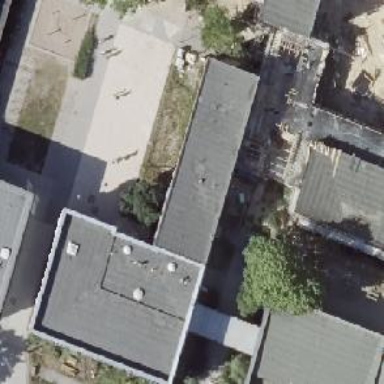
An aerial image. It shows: School building.